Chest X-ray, PA view. Patient: 62 years old, sex M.
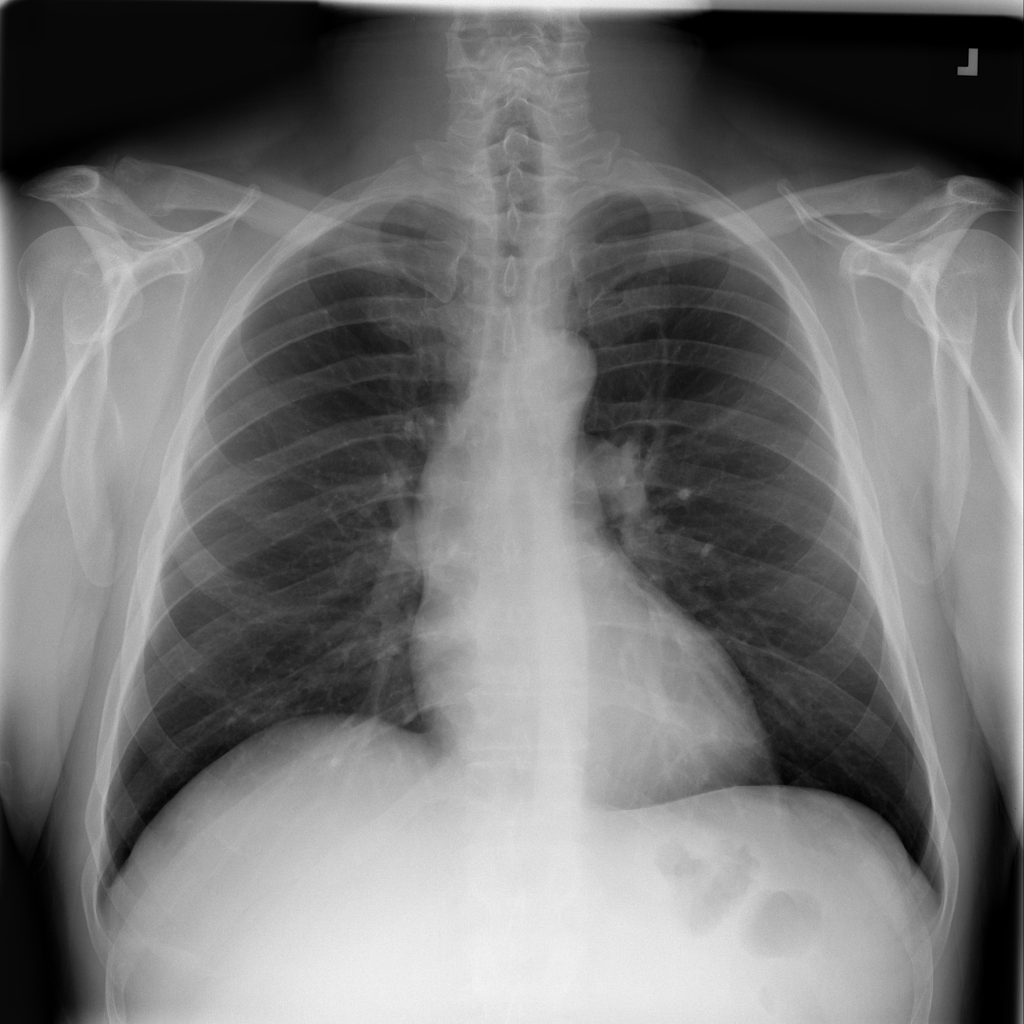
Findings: No Finding